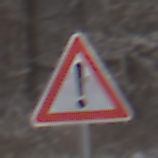
Verkehrszeichen: Gefahrenstelle
Umgebung: Outdoor, Nature
Tageszeit: MorningAfternoon
Wetter: PartlyCloudy
Licht: Natural
Jahreszeit: Winter
Kontrast: HighContrast